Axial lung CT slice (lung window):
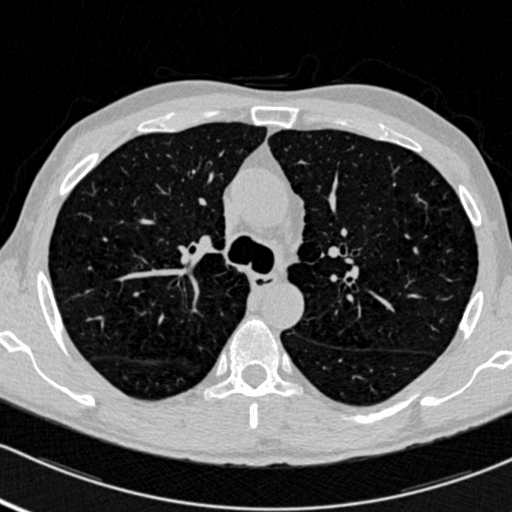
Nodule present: no